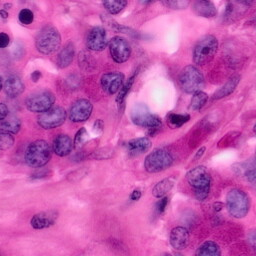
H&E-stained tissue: Pancreatic